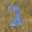
Label: 2